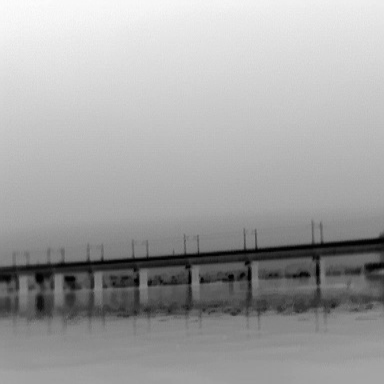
There is a canoe in the infrared image.